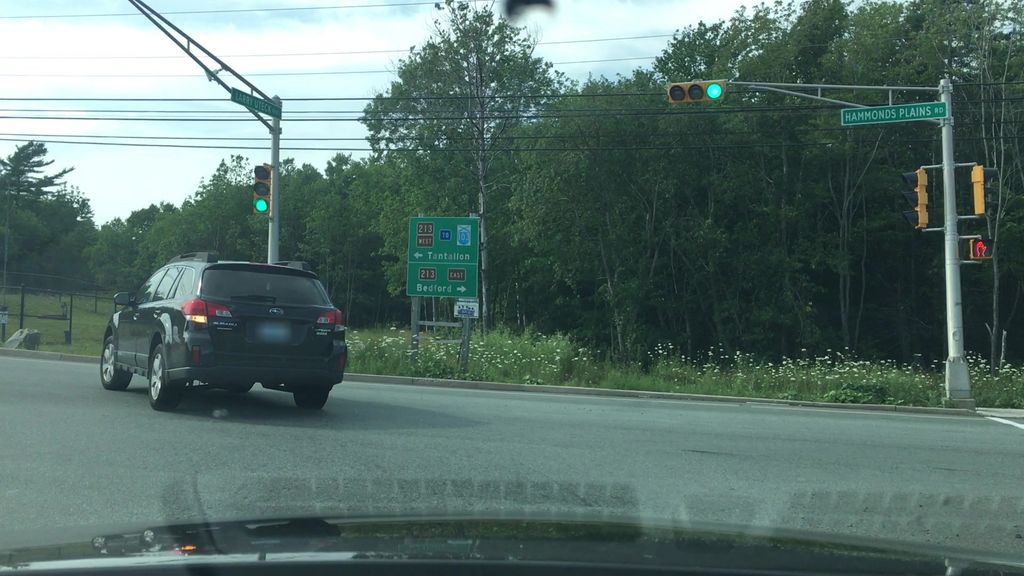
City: halifax